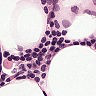
Metastatic tissue present: no